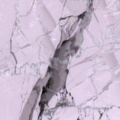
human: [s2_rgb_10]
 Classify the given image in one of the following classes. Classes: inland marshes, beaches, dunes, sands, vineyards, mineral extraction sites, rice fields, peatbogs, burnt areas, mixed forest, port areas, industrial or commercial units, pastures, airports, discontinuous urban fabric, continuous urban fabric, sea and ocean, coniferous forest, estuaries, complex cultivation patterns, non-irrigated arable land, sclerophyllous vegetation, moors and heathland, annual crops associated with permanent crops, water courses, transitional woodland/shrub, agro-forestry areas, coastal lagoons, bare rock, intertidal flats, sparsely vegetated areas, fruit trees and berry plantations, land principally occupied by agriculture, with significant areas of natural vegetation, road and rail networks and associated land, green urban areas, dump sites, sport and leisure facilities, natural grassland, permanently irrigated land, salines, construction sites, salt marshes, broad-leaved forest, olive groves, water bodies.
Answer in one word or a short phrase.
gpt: sea and ocean